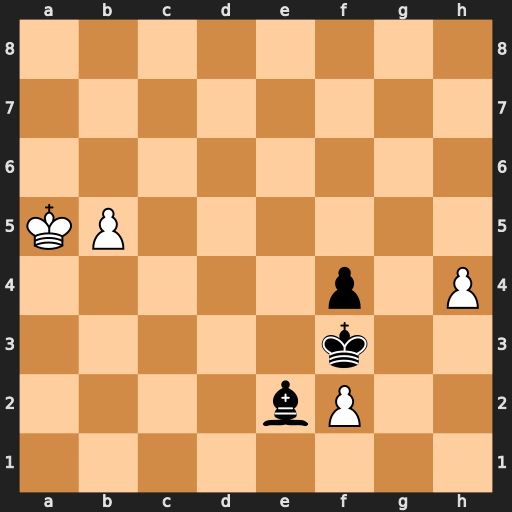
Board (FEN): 8/8/8/KP6/5p1P/5k2/4bP2/8
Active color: w
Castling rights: -
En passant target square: -
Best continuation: b6 Bd3 b7